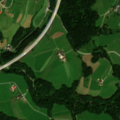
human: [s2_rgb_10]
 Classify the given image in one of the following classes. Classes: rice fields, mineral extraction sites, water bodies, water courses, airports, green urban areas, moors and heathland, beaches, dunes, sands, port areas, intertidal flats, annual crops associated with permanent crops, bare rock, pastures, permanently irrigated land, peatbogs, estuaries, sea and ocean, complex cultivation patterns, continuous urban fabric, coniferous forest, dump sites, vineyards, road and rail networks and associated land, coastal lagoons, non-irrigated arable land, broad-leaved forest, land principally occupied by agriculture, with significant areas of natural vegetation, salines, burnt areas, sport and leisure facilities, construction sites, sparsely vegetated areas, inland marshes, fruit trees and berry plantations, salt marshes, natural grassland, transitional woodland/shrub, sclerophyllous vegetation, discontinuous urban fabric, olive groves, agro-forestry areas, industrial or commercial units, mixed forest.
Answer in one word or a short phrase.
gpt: pastures, land principally occupied by agriculture, with significant areas of natural vegetation, mixed forest